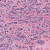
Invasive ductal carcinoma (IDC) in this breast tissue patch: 1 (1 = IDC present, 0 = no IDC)